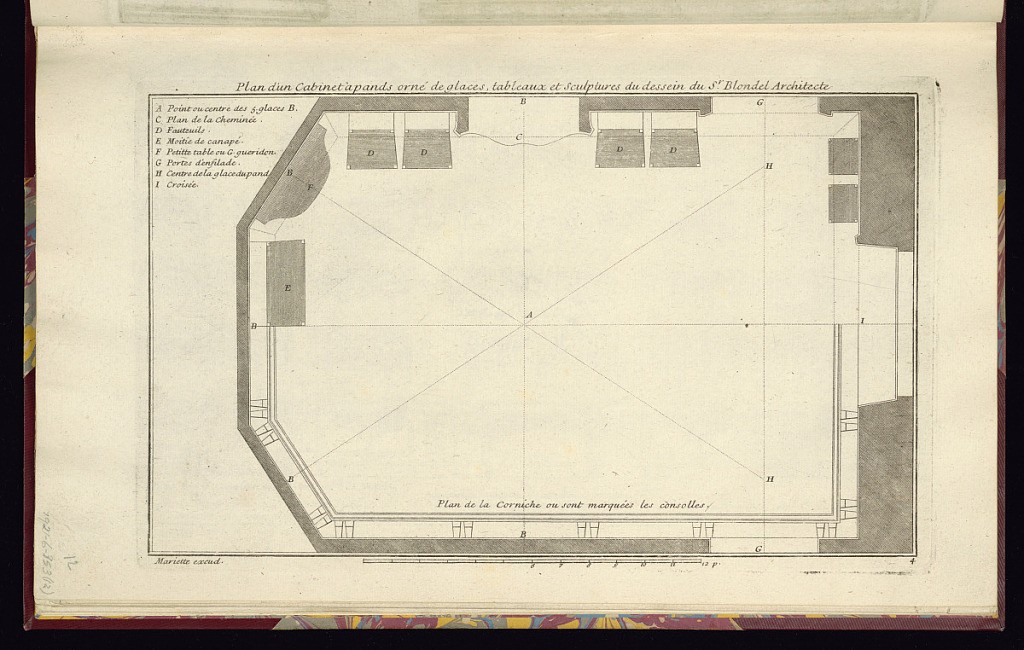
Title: Architectural Plan for a Cabinet
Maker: Jacques-François Blondel, French, 1705–1774
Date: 1725–40
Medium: Etching and engraving on laid paper
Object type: Print
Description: A plan for a cabinet (room) described as including mirrors, paintings, and sculptures, and designed by Blondel. The chimney, tables, sofas, mirrors, and doors are labelled on the plan along with the cornice, with a scale below. The plate is titled, numbered, and signed.